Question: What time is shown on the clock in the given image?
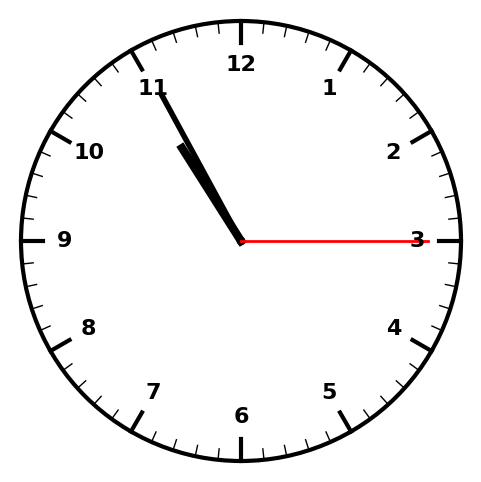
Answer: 10:55:15